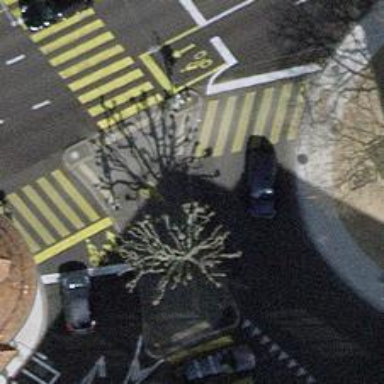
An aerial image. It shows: Footway made of asphalt leading to traffic island.